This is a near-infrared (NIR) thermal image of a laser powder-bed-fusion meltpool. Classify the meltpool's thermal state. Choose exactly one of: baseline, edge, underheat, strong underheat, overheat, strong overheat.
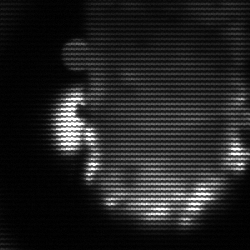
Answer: baseline